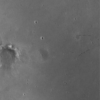
Label: not_dusty